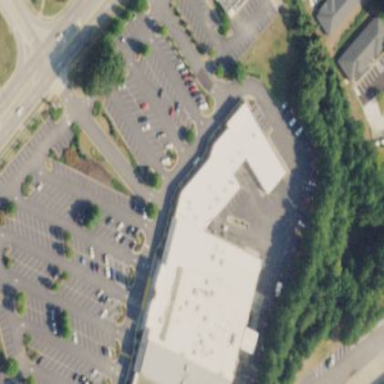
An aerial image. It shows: Retail building.